Question: I have a page that displays views for the fields of a project. Here is what I'm trying to accomplish: If the table data is empty (for example, no data for City has been inputted in the form) then I want to hide both the field and the field name/label. As seen here:
So the fields Notes, City, and Branch should not show up. How can I accomplish this?
Here is my view page code:
'''
<div class="projects view">
<h2><?php echo __('Project'); ?>: <small><?php echo h($project['Project']['title']); ?></small></h2>
<div class="well">
<dl>
<dt><?php echo __('Name'); ?></dt>
<dd>
<?php echo h($project['Project']['title']); ?>
&nbsp;
</dd>
<dt><?php echo __('Url'); ?></dt>
<dd>
<?php echo h($project['Project']['slug']); ?>
&nbsp;
</dd>
<dt><?php echo __('Notes'); ?></dt>
<dd>
<?php echo h($project['Project']['description']); ?>
&nbsp;
</dd>
<dt><?php echo __('Branch'); ?></dt>
<dd>
<?php echo h($project['Project']['test']); ?>
&nbsp;
</dd>
<dt><?php echo __('Type of Work'); ?></dt>
<dd>
<?php echo h($project['Project']['type']); ?>
&nbsp;
</dd>
<dt><?php echo __('Street Address'); ?></dt>
<dd>
<?php echo h($project['Project']['street_address']); ?>
&nbsp;
</dd>
<dt><?php echo __('City'); ?></dt>
<dd>
<?php echo h($project['Project']['city']); ?>
&nbsp;
</dd>
<dt><?php echo __('State'); ?></dt>
<dd>
<?php echo h($project['Project']['state']); ?>
&nbsp;
</dd>
<dt><?php echo __('Supervisor'); ?></dt>
<dd>
<?php echo h($project['Project']['supervisor']); ?>
&nbsp;
</dd>
<dt><?php echo __('Supervisor Phone'); ?></dt>
<dd>
<?php echo h($project['Project']['supervisor_phone']); ?>
&nbsp;
</dd>
<dt><?php echo __('# of Workers Needed'); ?></dt>
<dd>
<?php echo h($project['Project']['workers']); ?>
&nbsp;
</dd>
<dt><?php echo __('Hotel Name'); ?></dt>
<dd>
<?php echo h($project['Project']['hotel_name']); ?>
&nbsp;
</dd>
<dt><?php echo __('Hotel Address'); ?></dt>
<dd>
<?php echo h($project['Project']['hotel_address']); ?>
&nbsp;
</dd>
<dt><?php echo __('Hotel City'); ?></dt>
<dd>
<?php echo h($project['Project']['hotel_city']); ?>
&nbsp;
</dd>
<dt><?php echo __('Hotel State'); ?></dt>
<dd>
<?php echo h($project['Project']['hotel_state']); ?>
&nbsp;
</dd>
<dt><?php echo __('Hotel Phone'); ?></dt>
<dd>
<?php echo h($project['Project']['hotel_number']); ?>
&nbsp;
</dd>
<dt><?php echo __('Total # of Rooms'); ?></dt>
<dd>
<?php echo h($project['Project']['room_number']); ?>
&nbsp;
</dd>
<dt><?php echo __('Hotel Notes'); ?></dt>
<dd>
<?php echo h($project['Project']['hotel_notes']); ?>
&nbsp;
</dd>
<dt><?php echo __('PPE'); ?></dt>
<dd>
<?php echo h($project['Project']['ppe']); ?>
&nbsp;
</dd>
<dt><?php echo __('Phases'); ?></dt>
<dd>
<?php echo h($project['Project']['phase_count']); ?>
&nbsp;
</dd>
<dt><?php echo __('% Completed'); ?></dt>
<dd>
<?php echo h($project['Project']['percent_completed']); ?>%
&nbsp;
</dd>
<dt><?php echo __('Start Date'); ?></dt>
<dd>
<?php echo $this->Layout->displayProjectDates($project['Project']['date_start']); ?>
&nbsp;
</dd>
<dt><?php echo __('End Date'); ?></dt>
<dd>
<?php echo $this->Layout->displayProjectDates($project['Project']['date_end']); ?>
&nbsp;
</dd>
<dt><?php echo __('Project Duration'); ?></dt>
<dd>
<?php echo $this->Time->dateDiffDays($project['Project']['date_start'], $project['Project']['date_end']); ?>
&nbsp;
</dd>
<dt><?php echo __('Archived'); ?></dt>
<dd>
<?php echo $this->Layout->boolYesNo($project['Project']['archived']); ?>
&nbsp;
</dd>
<dt><?php echo __('Created'); ?></dt>
<dd>
<?php echo $this->Layout->displayTimeDefault($project['Project']['created']); ?>
&nbsp;
</dd>
<dt><?php echo __('Modified'); ?></dt>
<dd>
<?php echo $this->Layout->displayTimeDefault($project['Project']['modified']); ?>
&nbsp;
</dd>
</dl>
</div>
'''
Now i'm assuming the code will look something like this?:
'''
<?php if (!empty($project['Project']['city'])) { } ?>
'''
I'm still learning PHP and not very experienced, so any help would be greatly appreciated! Let me know if you need to see my controllers to get a better idea.
Thank you!
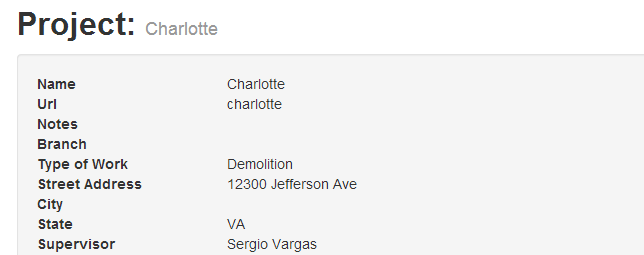
Answer: Here is a sample, that should work for you:
'''
<?php if (!empty($project['Project']['test'])): ?>
<dt><?php echo __('Branch'); ?></dt>
<dd>
<?php echo h($project['Project']['test']); ?>
&nbsp;
</dd>
<?php endif; ?>
'''